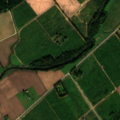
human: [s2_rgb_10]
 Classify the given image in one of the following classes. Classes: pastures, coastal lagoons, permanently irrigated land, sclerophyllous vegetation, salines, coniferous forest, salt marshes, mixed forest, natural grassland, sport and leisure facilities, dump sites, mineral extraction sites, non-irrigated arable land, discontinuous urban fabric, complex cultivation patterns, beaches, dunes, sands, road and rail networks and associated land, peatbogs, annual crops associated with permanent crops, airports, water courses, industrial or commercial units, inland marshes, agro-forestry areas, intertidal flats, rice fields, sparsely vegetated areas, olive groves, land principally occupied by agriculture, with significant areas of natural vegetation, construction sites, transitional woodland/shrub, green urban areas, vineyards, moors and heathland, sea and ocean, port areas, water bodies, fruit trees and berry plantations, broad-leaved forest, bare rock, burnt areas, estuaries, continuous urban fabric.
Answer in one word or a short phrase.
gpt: non-irrigated arable land, fruit trees and berry plantations, land principally occupied by agriculture, with significant areas of natural vegetation, broad-leaved forest